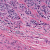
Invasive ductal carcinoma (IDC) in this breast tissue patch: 1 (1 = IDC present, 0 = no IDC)